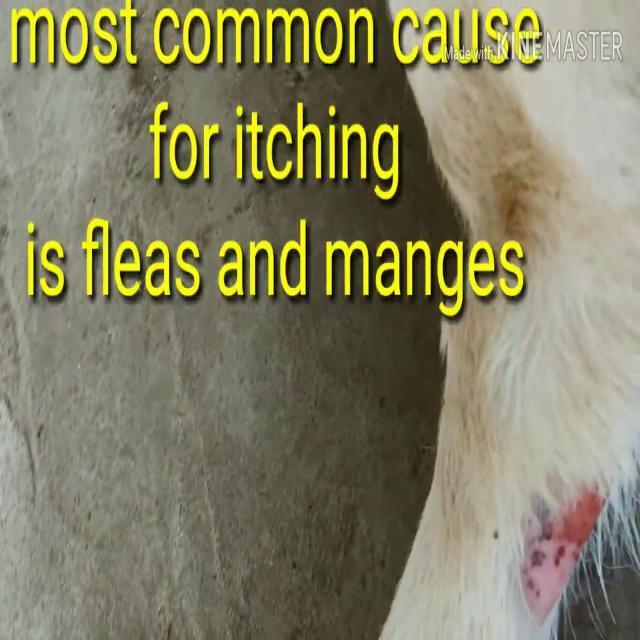
Canine dermatitis — inflammation of the skin presenting with erythema, pruritus, papules, and excoriation. May be allergic, contact, or atopic in origin.